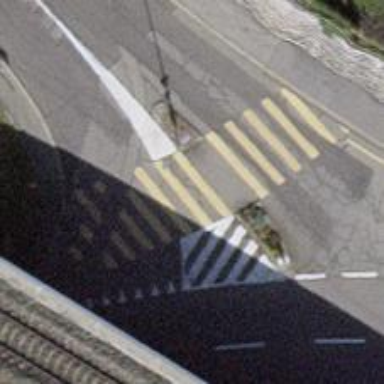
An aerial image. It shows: Uncontrolled crossing on the road.